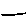
Label: line